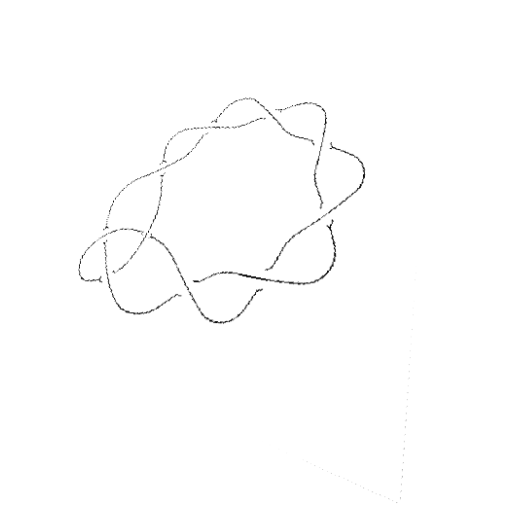
Crossing number: 10